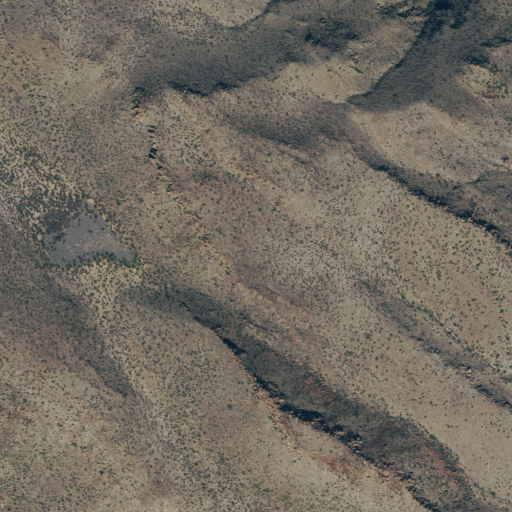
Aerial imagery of mountain in Texas named Lajitas Mesa containing only shrub